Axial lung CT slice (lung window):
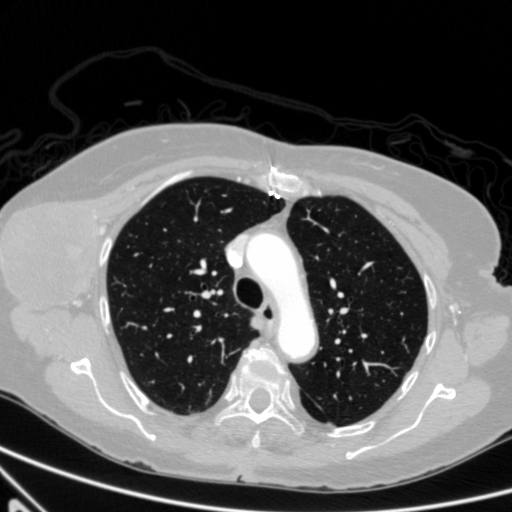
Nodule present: no